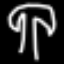
Label: palm tree